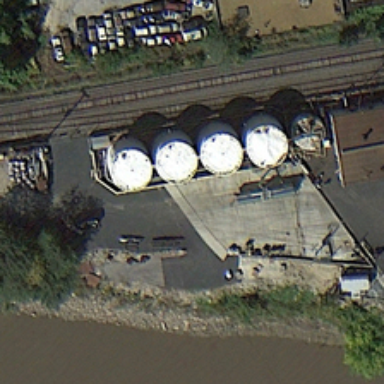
Several storage tanks are between a railway and a river .